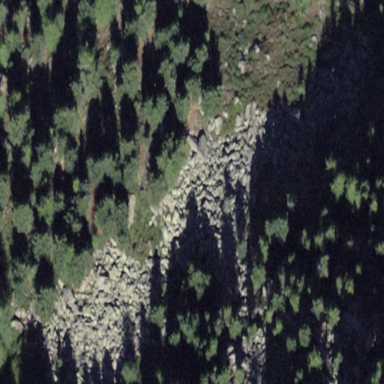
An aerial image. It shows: Natural scree.